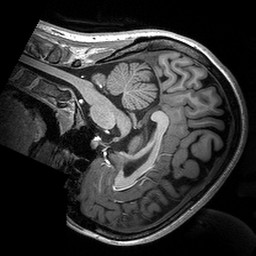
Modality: T1w
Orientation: sagittal
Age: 20
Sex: female
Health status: healthy
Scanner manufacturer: siemens
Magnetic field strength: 3 T
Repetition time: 2.53 s
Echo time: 0.00288 s